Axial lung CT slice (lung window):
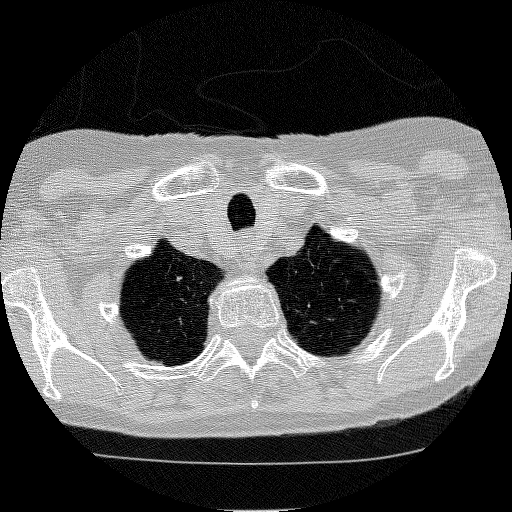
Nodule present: no